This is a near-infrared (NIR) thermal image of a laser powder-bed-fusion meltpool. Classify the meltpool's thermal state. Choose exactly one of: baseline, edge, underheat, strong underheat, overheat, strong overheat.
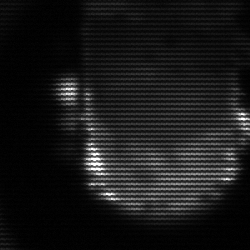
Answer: baseline